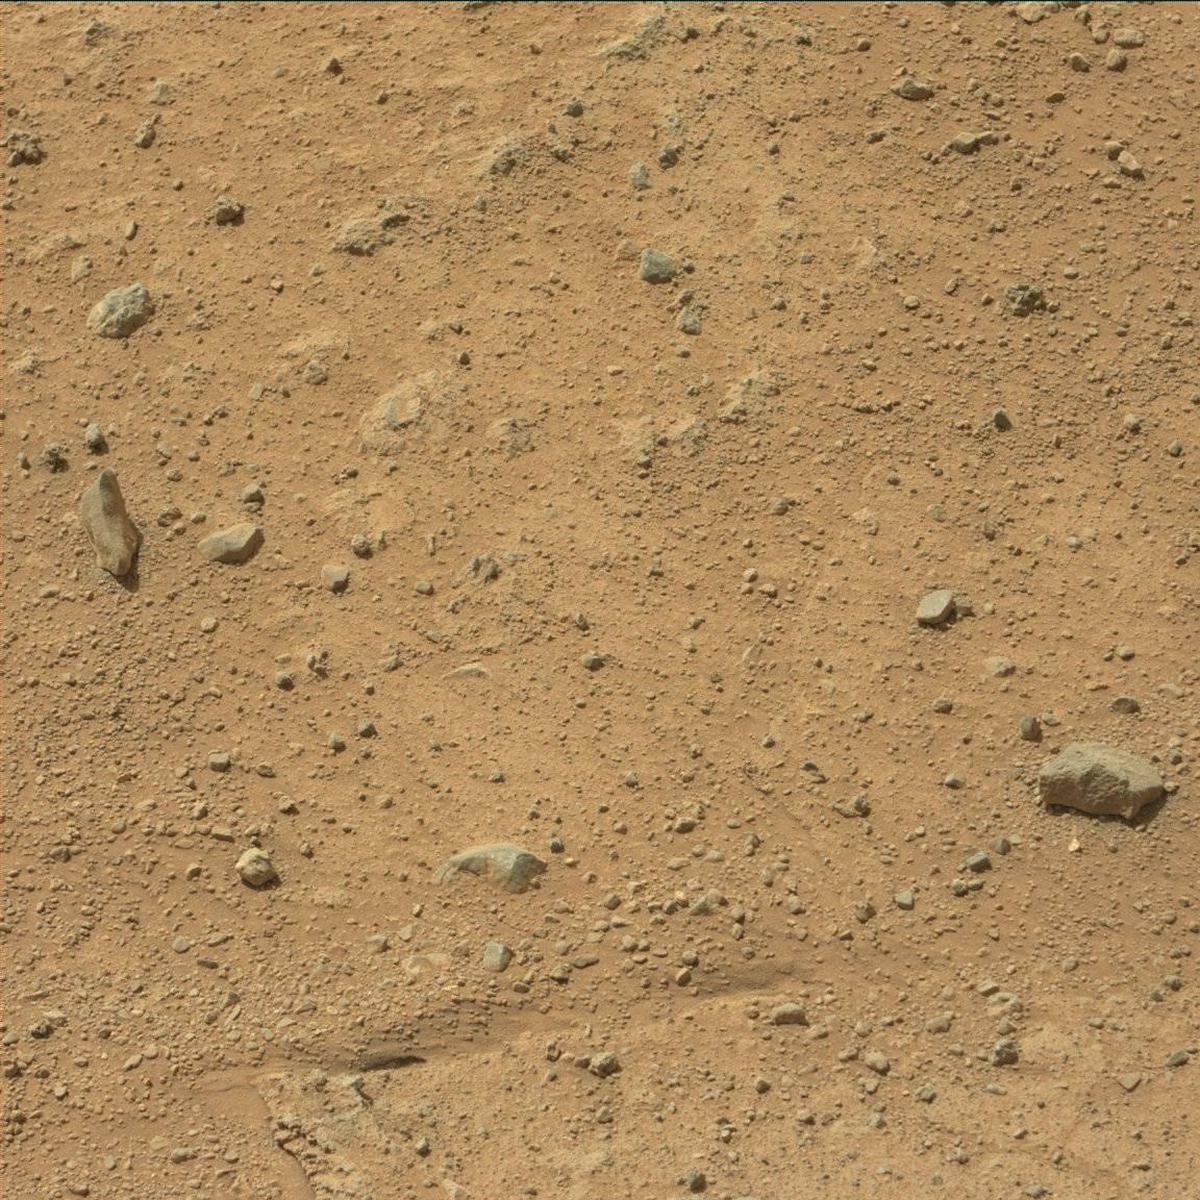
Terrain classes present: Bedrock, Rock, Sand / Soil